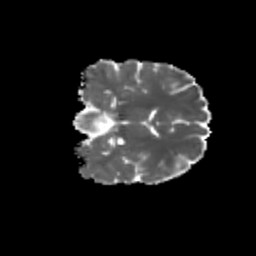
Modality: MD
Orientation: coronal
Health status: ill
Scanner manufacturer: siemens
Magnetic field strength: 3 T
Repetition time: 13.7 s
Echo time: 0.098 s